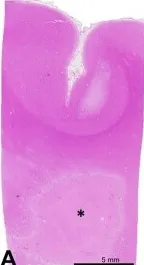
Microphotographs of the Brain -. Low-magnification photograph of representative section of the lesion (asterisk), and ,overlying cortex (section taken from area of red box from panel A). Neovascularization (arrow) as well as adjacent reactive glial tissue (arrowheads). H&E.
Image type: pathology (h&e)